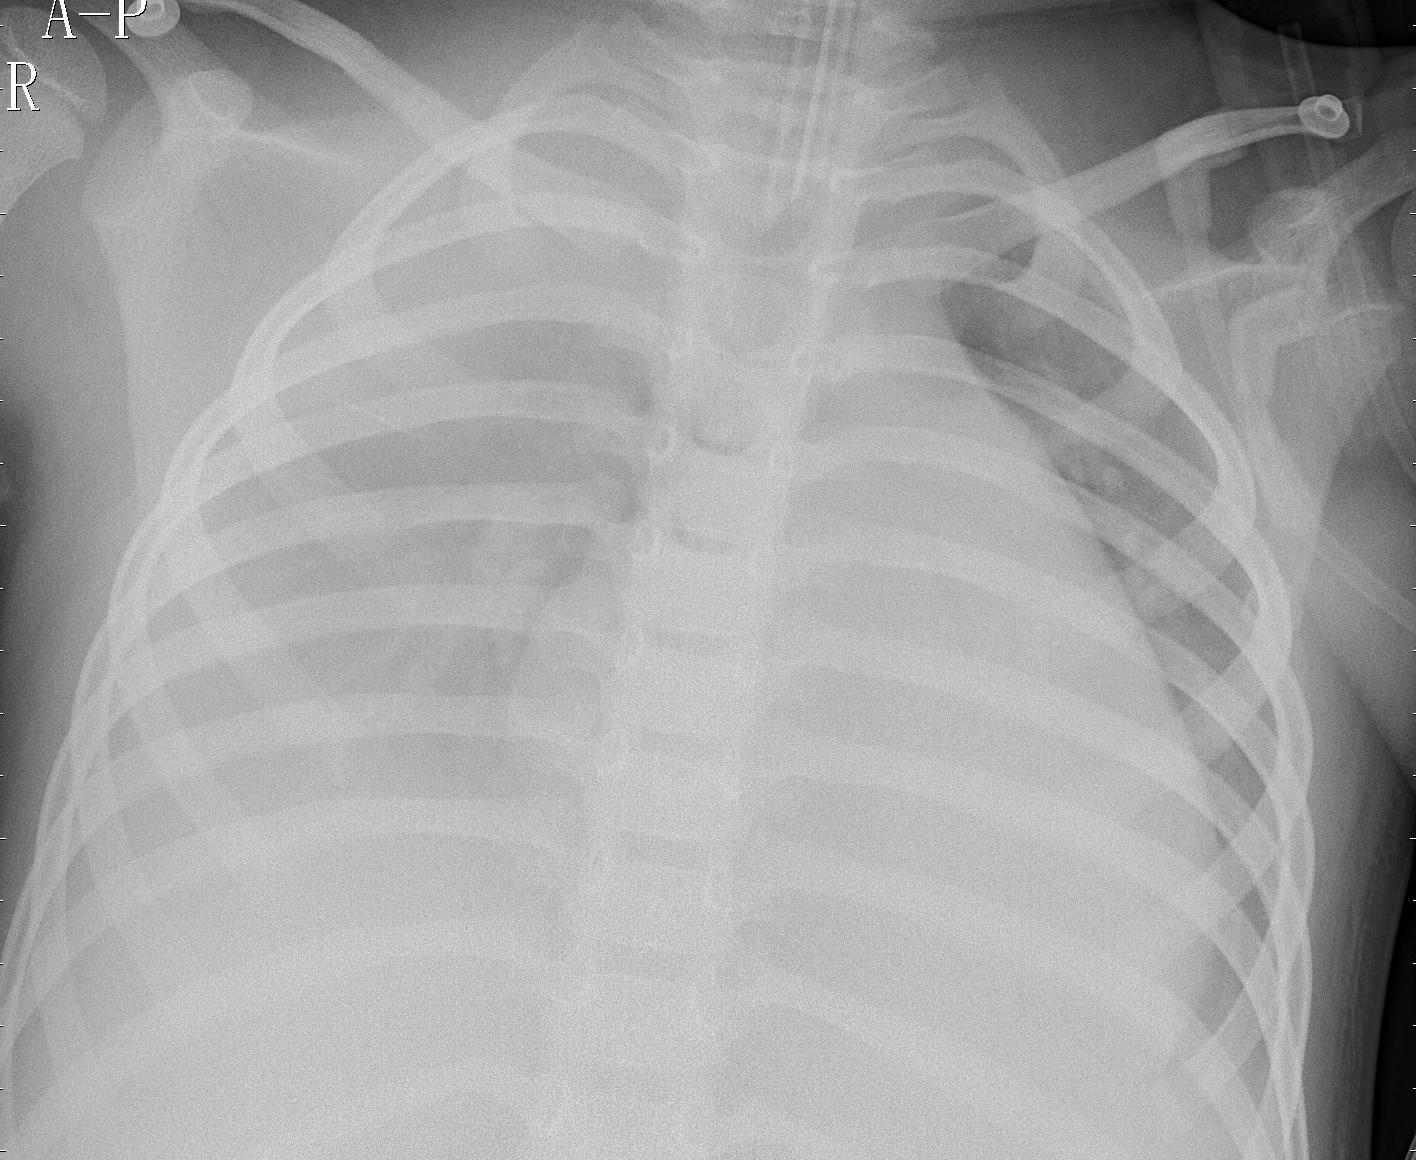
Diagnosis: PNEUMONIA